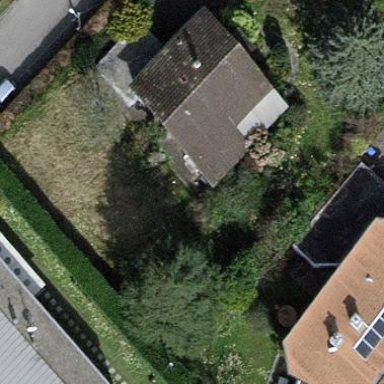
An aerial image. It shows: Garden surrounded by fence.